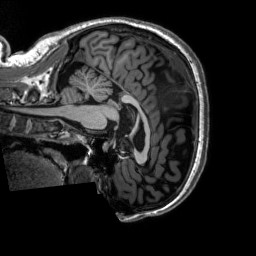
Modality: T1w
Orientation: sagittal
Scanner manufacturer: siemens
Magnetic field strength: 3 T
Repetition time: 2.3 s
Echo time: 0.00302 s